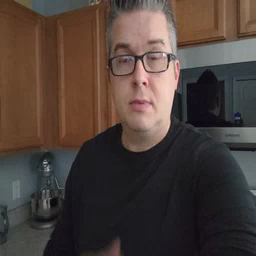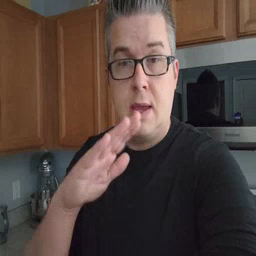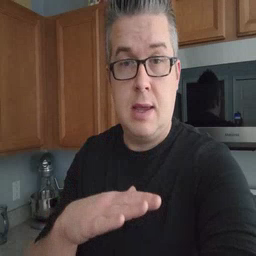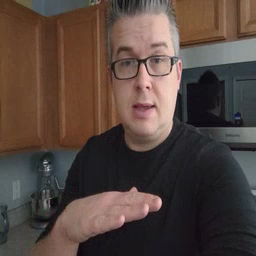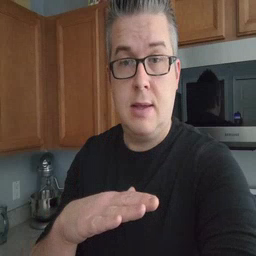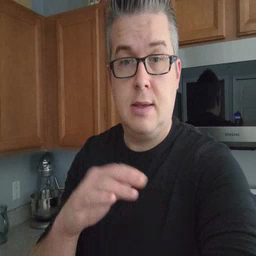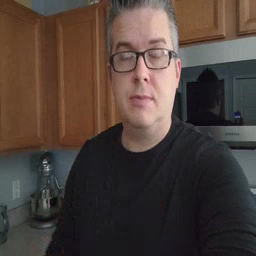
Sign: on